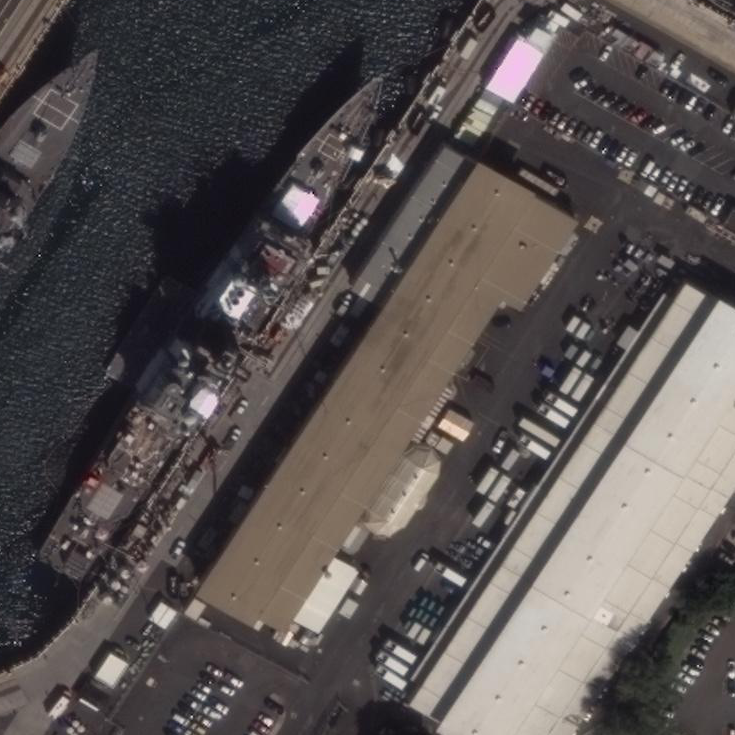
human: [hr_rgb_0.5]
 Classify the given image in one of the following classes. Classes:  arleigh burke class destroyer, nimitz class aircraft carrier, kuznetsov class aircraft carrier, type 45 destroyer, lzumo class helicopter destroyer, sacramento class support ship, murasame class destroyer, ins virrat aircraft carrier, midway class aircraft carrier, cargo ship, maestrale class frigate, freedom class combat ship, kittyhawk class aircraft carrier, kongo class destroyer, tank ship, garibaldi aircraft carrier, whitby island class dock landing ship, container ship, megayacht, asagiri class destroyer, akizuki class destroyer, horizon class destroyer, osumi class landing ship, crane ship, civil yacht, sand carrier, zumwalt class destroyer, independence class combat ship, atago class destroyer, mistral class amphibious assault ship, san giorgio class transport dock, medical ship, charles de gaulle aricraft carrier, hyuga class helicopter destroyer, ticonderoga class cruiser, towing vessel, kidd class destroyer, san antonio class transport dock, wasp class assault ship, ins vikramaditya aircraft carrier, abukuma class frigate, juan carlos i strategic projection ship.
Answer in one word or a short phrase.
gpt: Ticonderoga class cruiser